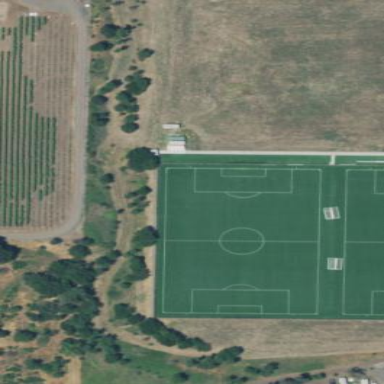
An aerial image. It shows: Soccer pitch for leisureland activities.